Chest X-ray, PA view. Patient: 32 years old, sex M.
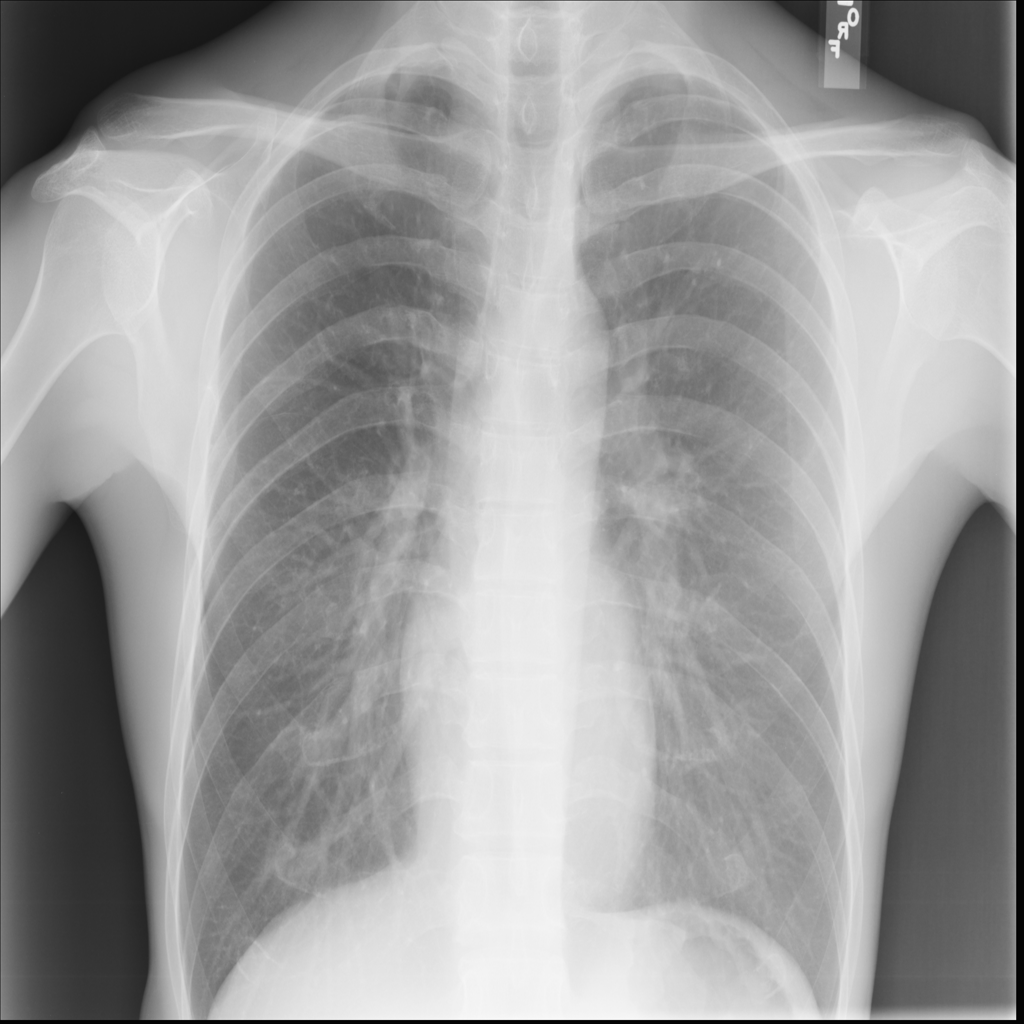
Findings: No Finding